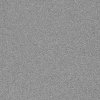
Atmospheric dust classification: dusty